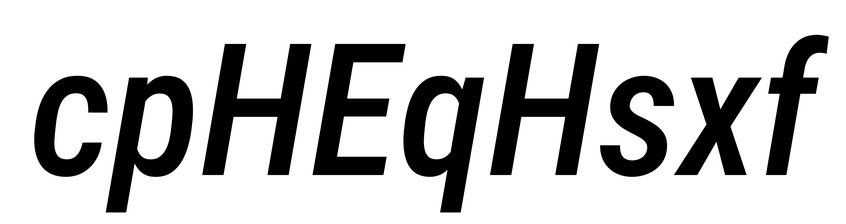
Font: Roboto-Italic_Condensed_Medium_Italic